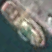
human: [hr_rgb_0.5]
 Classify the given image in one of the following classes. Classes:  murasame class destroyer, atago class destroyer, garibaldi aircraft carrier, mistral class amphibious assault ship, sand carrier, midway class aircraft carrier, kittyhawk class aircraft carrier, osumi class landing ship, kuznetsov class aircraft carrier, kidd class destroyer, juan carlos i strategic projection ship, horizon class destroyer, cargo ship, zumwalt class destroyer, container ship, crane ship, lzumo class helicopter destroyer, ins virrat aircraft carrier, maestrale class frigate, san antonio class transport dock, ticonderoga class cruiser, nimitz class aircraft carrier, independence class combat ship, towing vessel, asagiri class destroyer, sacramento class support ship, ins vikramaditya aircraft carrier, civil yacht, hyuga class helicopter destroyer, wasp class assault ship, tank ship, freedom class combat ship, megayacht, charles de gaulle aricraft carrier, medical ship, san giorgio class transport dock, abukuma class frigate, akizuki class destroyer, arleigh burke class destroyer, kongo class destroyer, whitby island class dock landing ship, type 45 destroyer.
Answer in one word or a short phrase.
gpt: Towing vessel